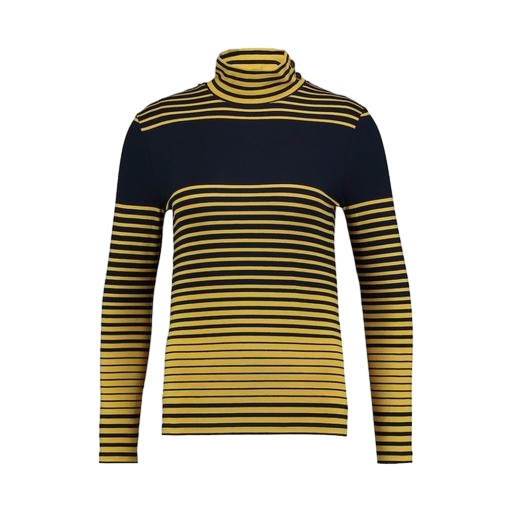
roll neck, turtle neck, multicolor oversized roll-neck top, white background